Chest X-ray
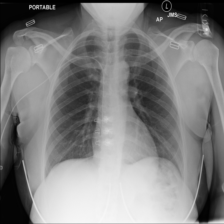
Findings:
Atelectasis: negative
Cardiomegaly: negative
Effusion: negative
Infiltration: negative
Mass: negative
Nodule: negative
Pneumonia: negative
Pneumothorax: negative
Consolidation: negative
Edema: negative
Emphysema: negative
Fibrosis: negative
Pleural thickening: negative
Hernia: negative